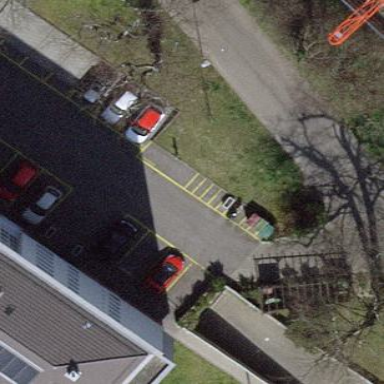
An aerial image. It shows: Parking area with surface.